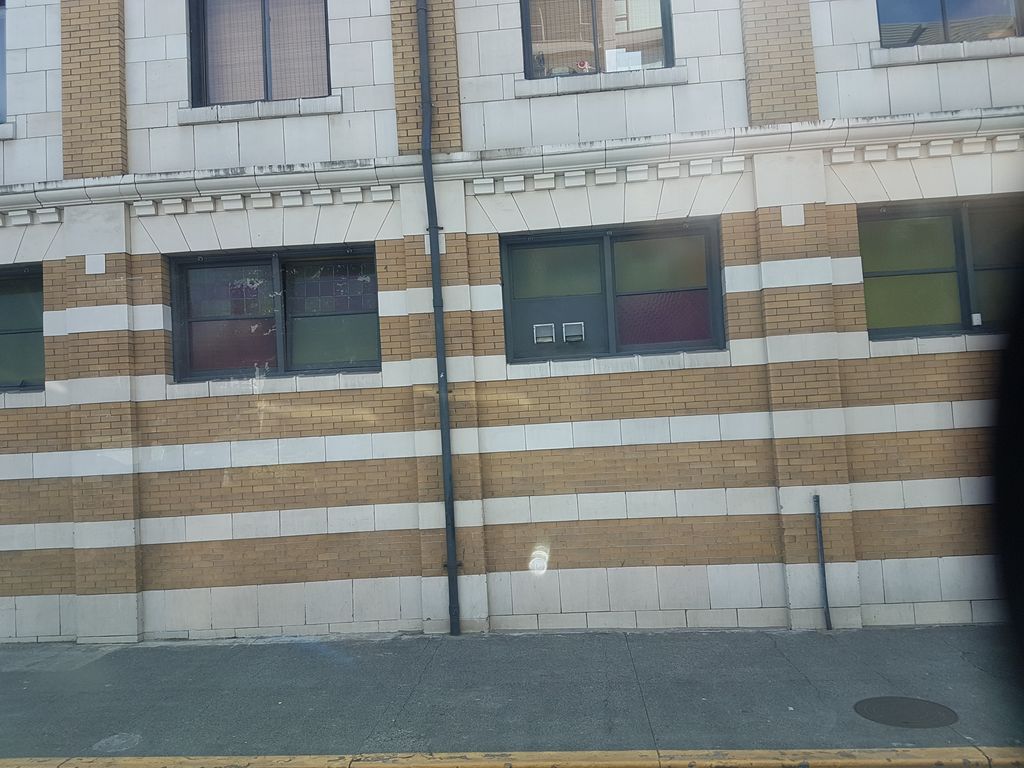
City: victoria